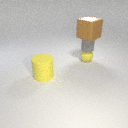
small gray rubber cylinder above small yellow rubber sphere